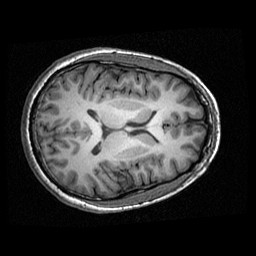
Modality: T1w
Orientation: axial
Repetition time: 0.008948 s
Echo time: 0.001784 s